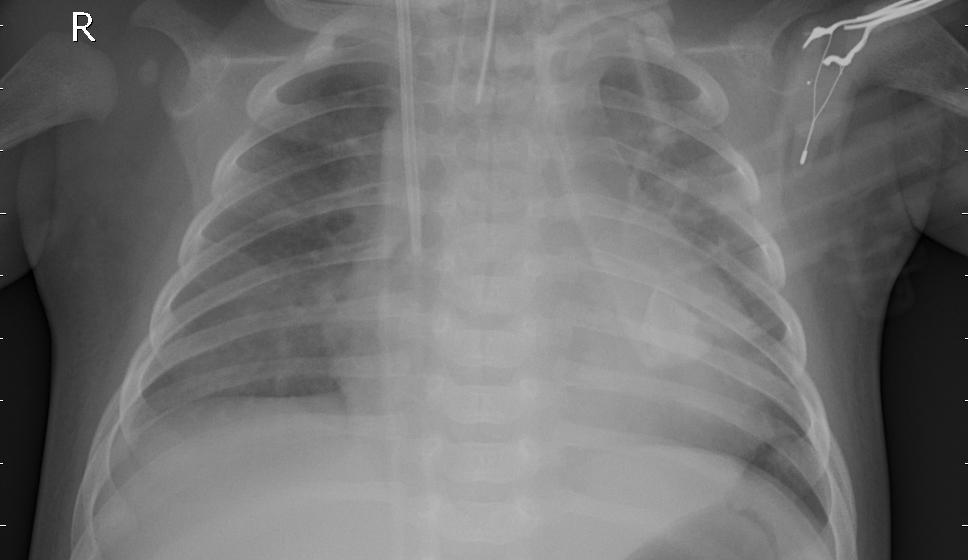
Diagnosis: PNEUMONIA